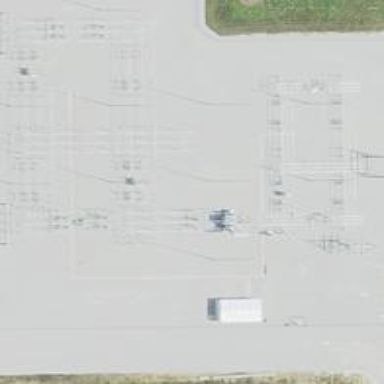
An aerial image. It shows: Switch for power supply.